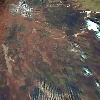
Label: land